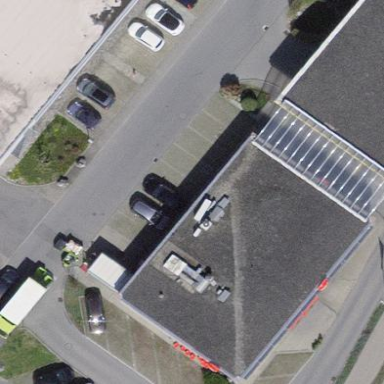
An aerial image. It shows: Parking area with surface.